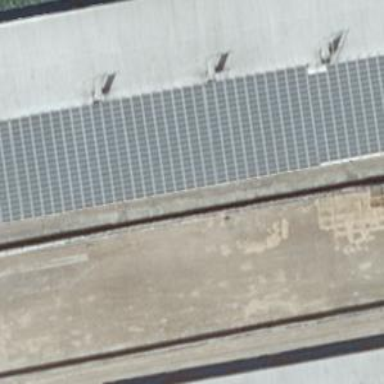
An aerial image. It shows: Farm auxiliary building with solar photovoltaic panel generator producing small amount of electricity.